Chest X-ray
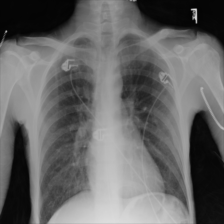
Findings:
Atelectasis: negative
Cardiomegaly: negative
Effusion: negative
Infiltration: negative
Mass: negative
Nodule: negative
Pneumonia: negative
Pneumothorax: negative
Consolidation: negative
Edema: negative
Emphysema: negative
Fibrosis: negative
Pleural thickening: negative
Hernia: negative